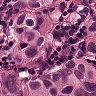
Metastatic tissue present: yes